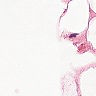
Metastatic tissue present: no